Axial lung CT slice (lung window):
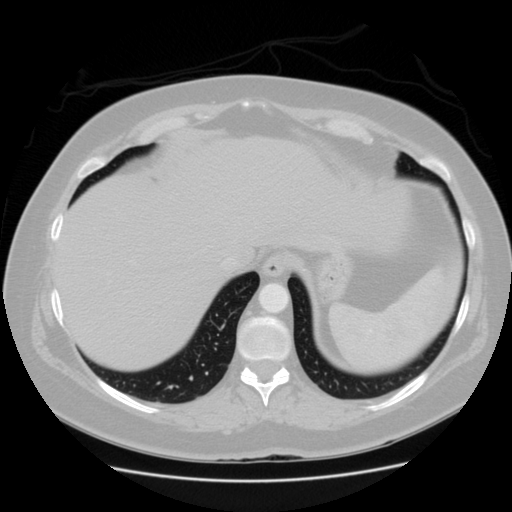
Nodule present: no